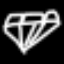
Label: diamond